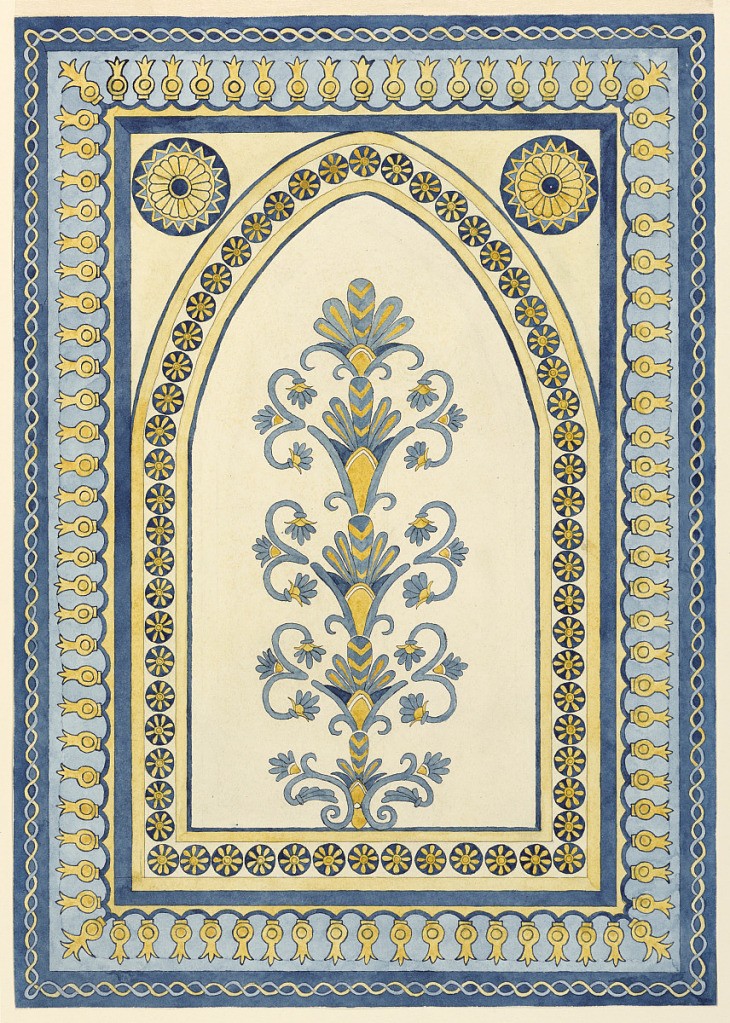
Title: Design for a wall panel in Moorish Style
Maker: J.D. Woodward
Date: about 1894
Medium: Blue and yellow watercolors on paper
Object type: Drawing
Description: Vertical rectangle. Design for a wall panel, in imitation of Moorish tilework showing a stylized plant within a niche with a pointed arch; rondels at either side, top; and a border of repeating stylized buds and intertwined rope.